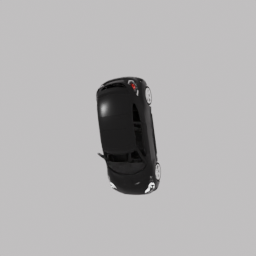
Label: mechanical